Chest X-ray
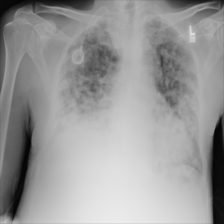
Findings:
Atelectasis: negative
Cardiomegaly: negative
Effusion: negative
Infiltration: negative
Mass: negative
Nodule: negative
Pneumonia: negative
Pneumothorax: negative
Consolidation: negative
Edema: negative
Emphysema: negative
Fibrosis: negative
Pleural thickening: negative
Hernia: negative